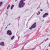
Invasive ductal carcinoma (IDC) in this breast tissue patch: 1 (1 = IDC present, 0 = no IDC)